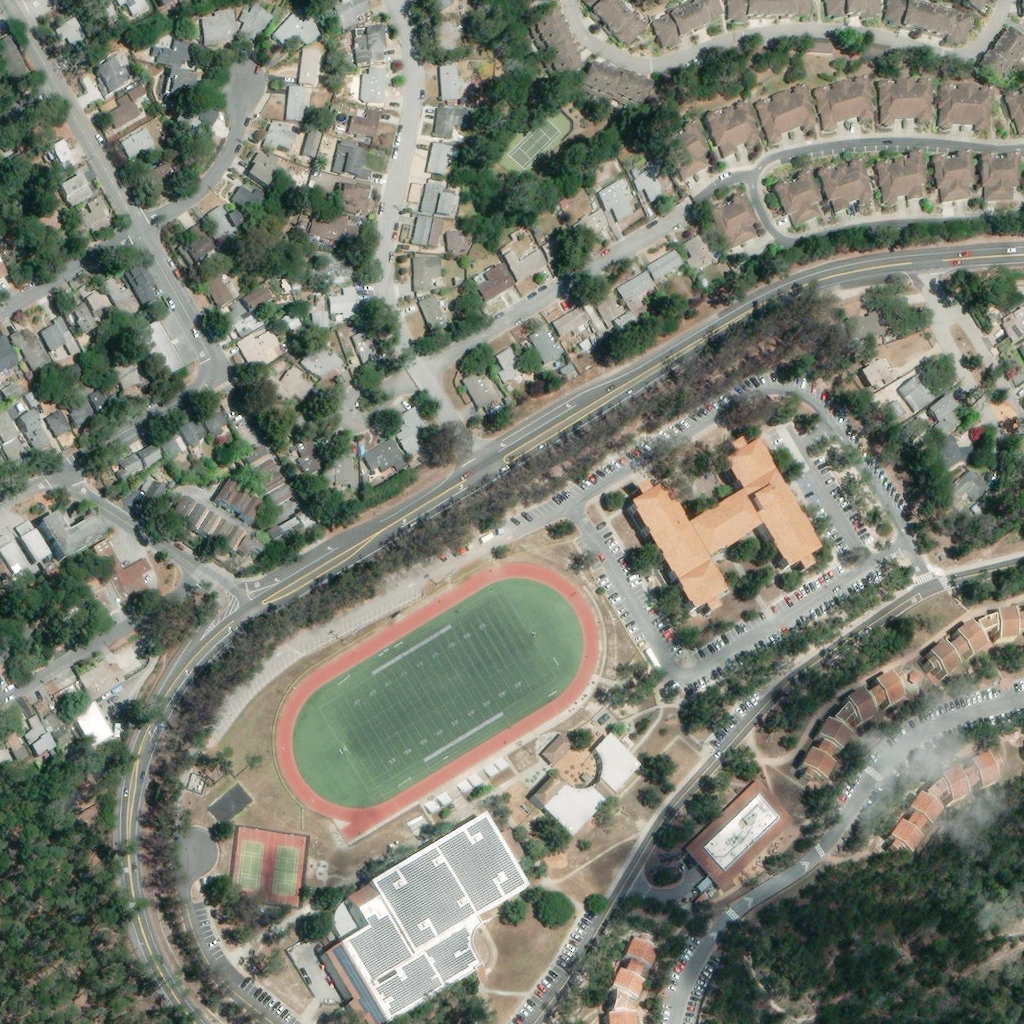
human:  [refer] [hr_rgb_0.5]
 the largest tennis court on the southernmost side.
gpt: <box>[[21, 80, 29, 88, 0]]</box>

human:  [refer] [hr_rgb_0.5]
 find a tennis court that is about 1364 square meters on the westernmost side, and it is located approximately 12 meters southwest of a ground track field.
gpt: <box>[[21, 80, 29, 88, 0]]</box>

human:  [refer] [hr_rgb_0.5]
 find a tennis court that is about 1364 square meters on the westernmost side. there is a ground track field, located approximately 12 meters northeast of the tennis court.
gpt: <box>[[22, 80, 30, 88, 0]]</box>